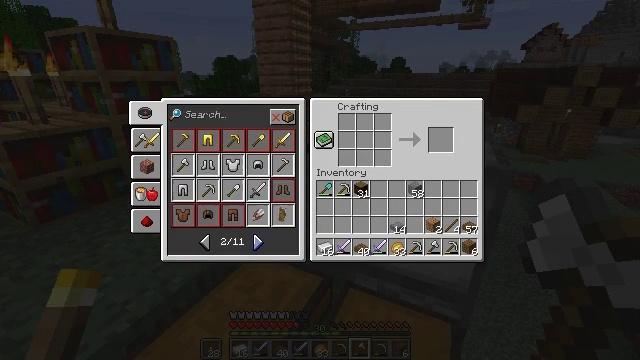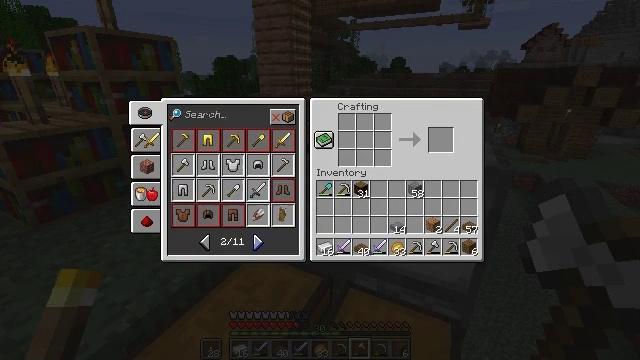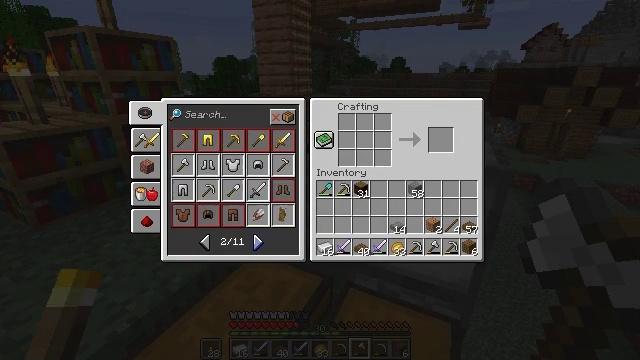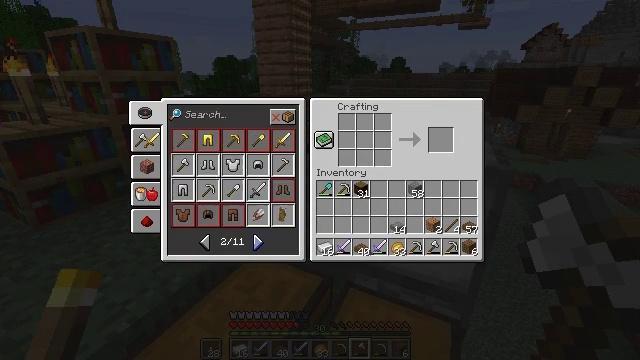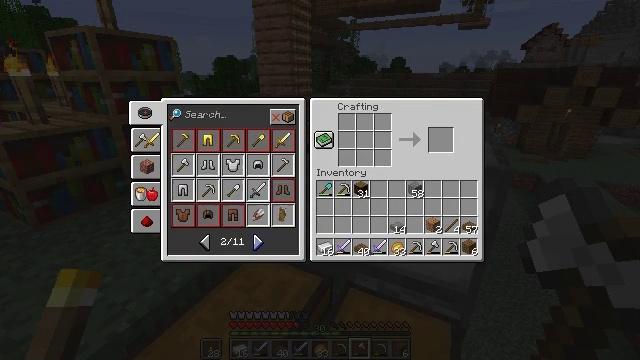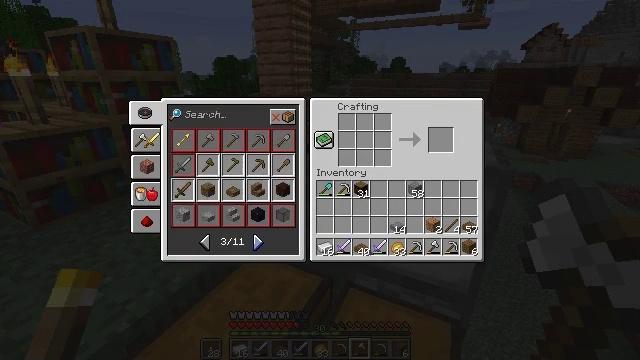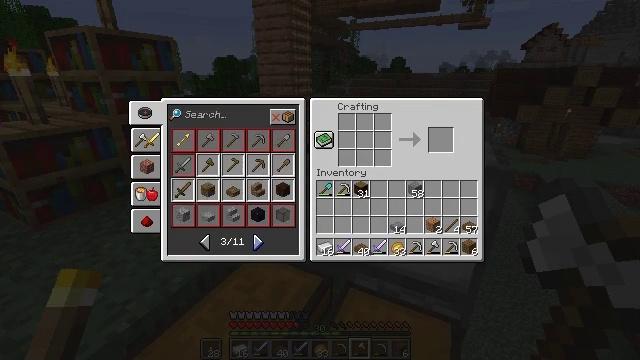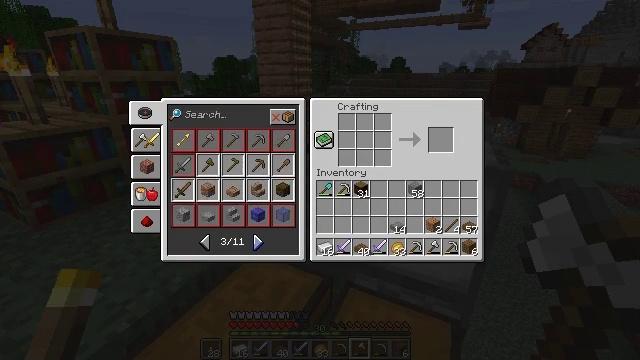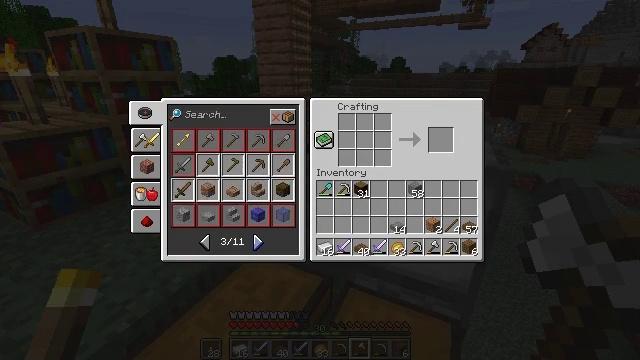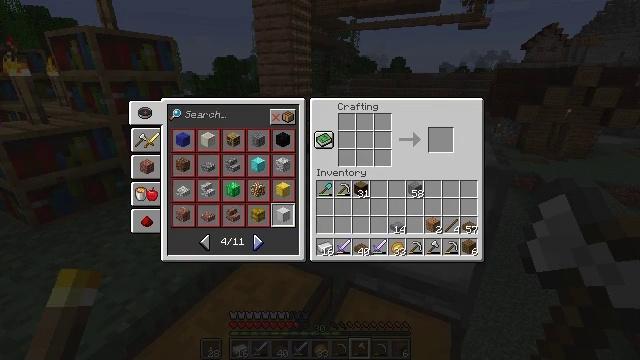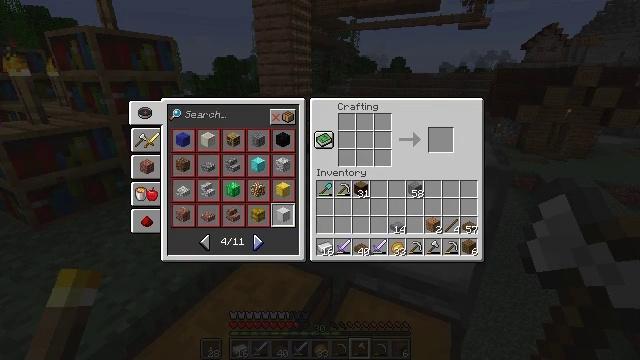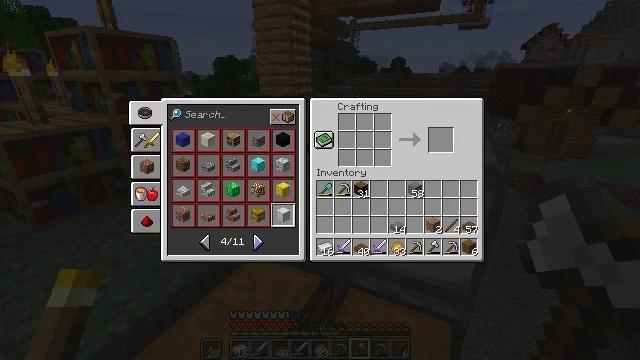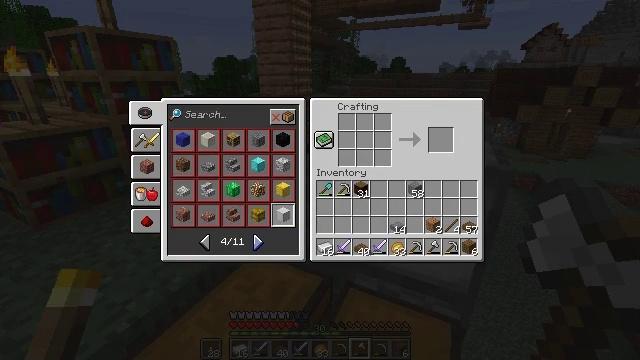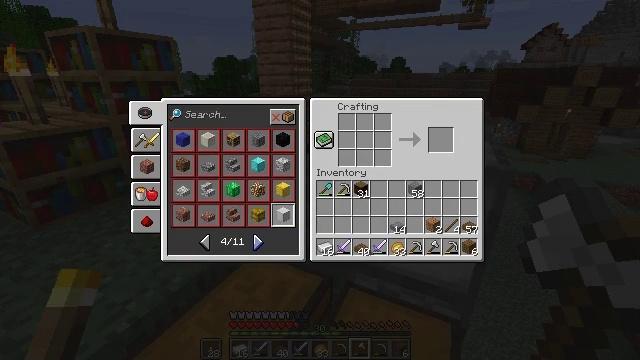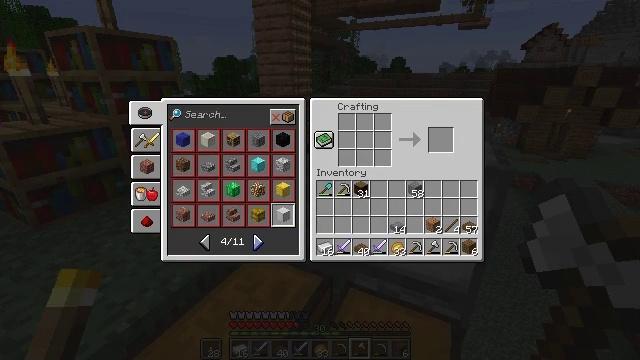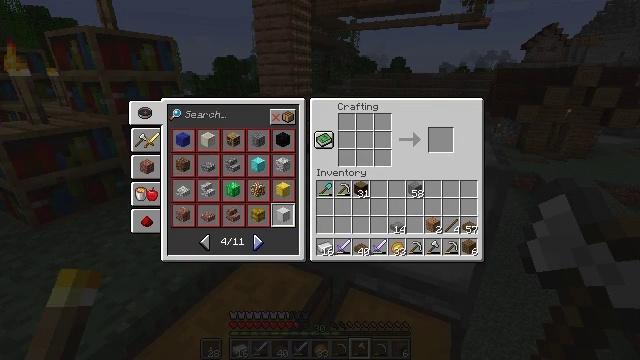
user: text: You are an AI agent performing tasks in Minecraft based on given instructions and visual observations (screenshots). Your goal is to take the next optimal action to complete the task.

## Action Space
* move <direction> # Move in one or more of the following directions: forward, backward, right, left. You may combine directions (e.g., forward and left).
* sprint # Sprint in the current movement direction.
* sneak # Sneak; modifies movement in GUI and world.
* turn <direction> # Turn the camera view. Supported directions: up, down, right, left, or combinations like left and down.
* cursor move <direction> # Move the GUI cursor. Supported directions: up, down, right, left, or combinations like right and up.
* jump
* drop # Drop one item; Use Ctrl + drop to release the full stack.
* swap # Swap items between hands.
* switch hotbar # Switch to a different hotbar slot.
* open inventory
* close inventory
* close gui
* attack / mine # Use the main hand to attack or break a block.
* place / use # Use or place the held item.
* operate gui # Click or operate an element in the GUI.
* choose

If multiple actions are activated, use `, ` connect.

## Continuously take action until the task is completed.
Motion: motion action
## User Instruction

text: Use a crafting table to craft a grindstone.
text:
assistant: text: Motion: operate gui
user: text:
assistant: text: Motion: operate gui
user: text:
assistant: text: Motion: no_op
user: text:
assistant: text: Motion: no_op
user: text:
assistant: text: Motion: operate gui
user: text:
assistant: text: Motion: operate gui
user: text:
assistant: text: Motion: operate gui
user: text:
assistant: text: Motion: no_op
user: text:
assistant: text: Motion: operate gui
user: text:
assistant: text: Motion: operate gui
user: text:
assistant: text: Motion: operate gui
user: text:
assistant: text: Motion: operate gui
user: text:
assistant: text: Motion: operate gui
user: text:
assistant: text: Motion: operate gui
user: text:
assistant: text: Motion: no_op
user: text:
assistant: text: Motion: no_op
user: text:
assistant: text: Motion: no_op
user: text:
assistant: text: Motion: no_op
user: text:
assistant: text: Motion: no_op
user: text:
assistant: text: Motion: operate gui
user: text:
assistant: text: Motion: operate gui
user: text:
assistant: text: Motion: no_op
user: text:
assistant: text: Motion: no_op
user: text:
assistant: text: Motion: no_op
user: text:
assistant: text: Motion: no_op
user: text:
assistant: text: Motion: no_op
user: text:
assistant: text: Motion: no_op
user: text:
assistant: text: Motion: no_op
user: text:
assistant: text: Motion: operate gui
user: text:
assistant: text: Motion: operate gui